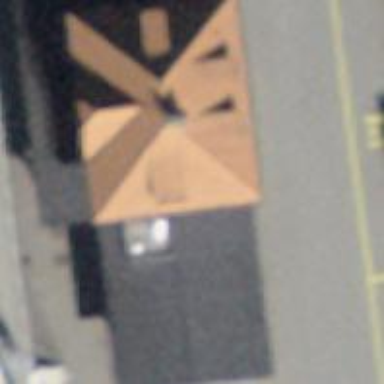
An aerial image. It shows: Train station building.